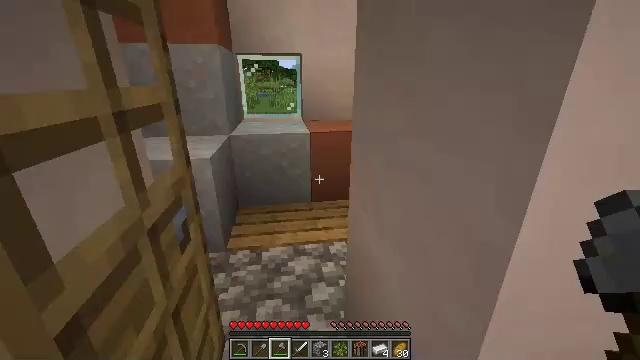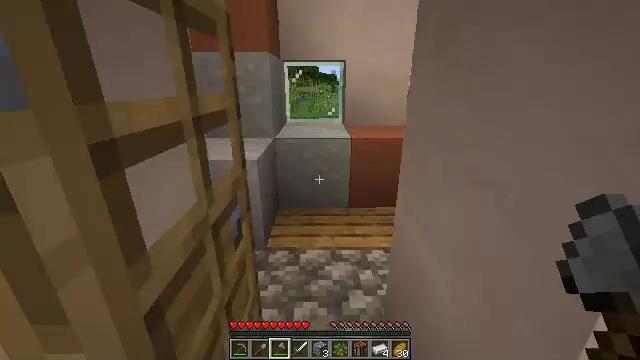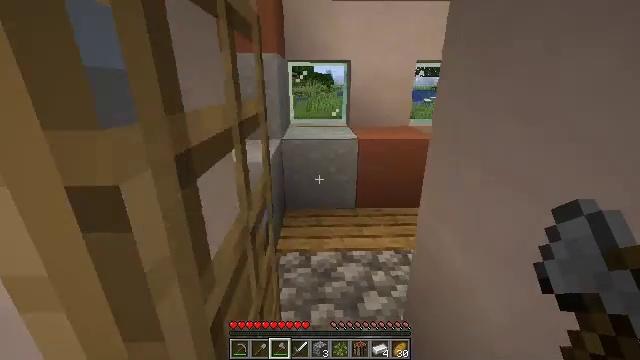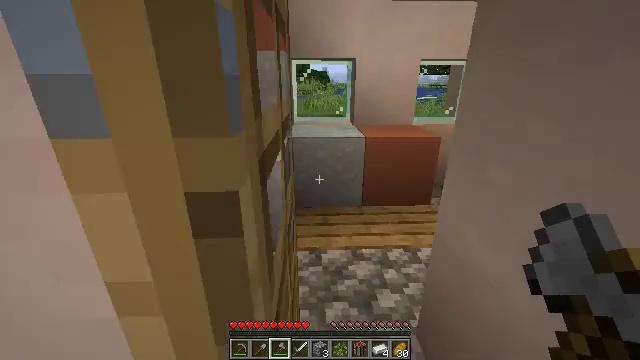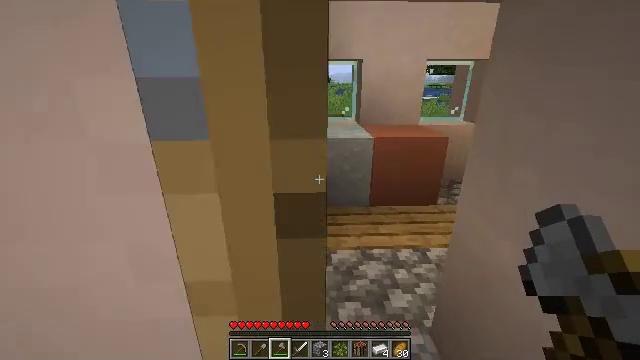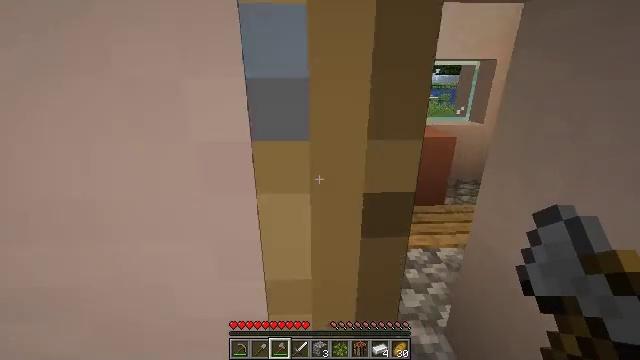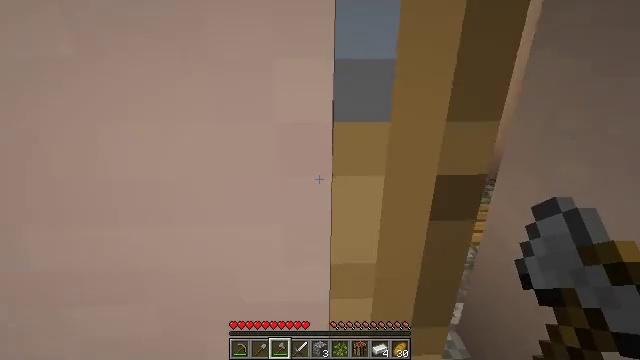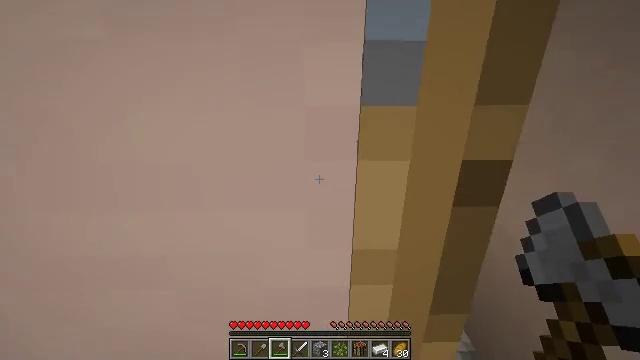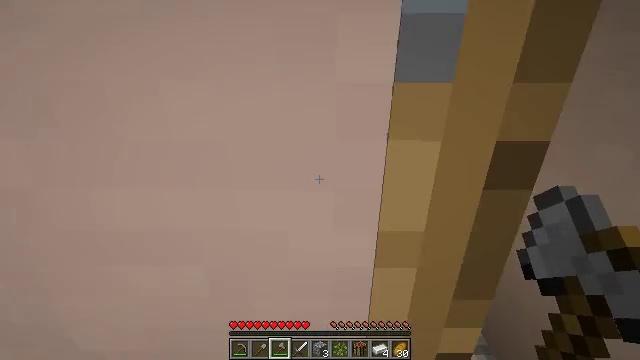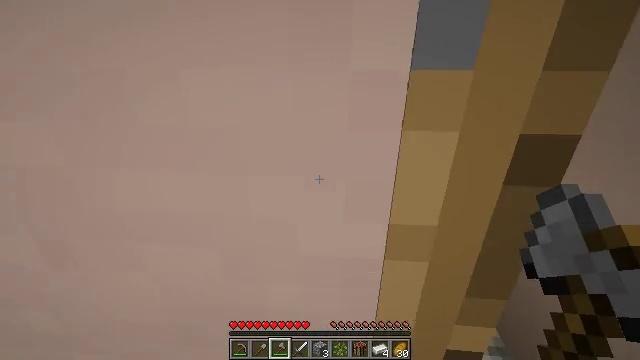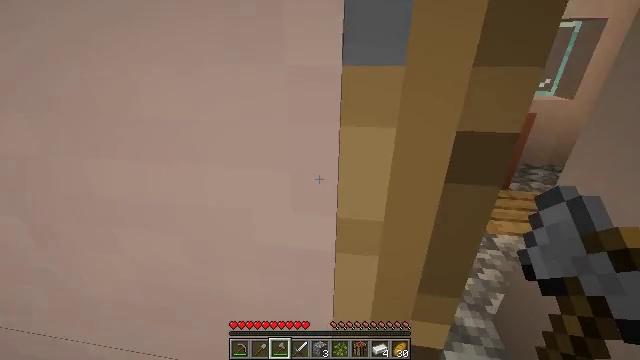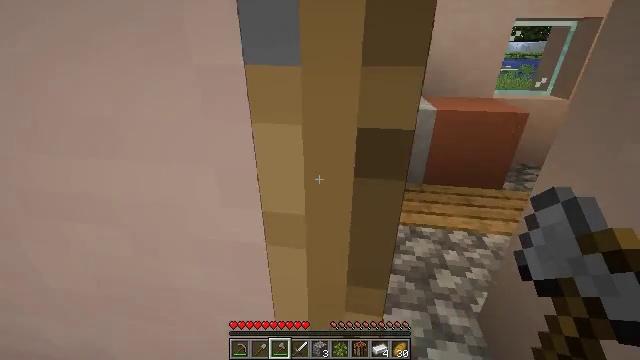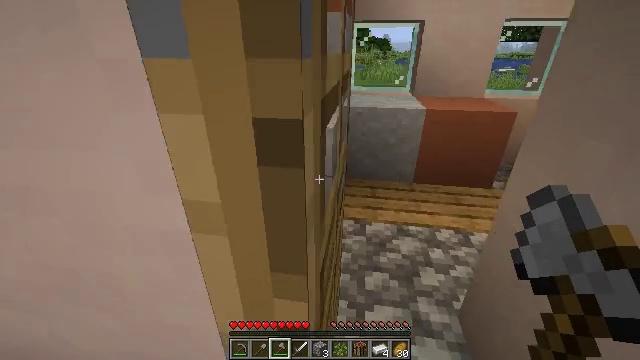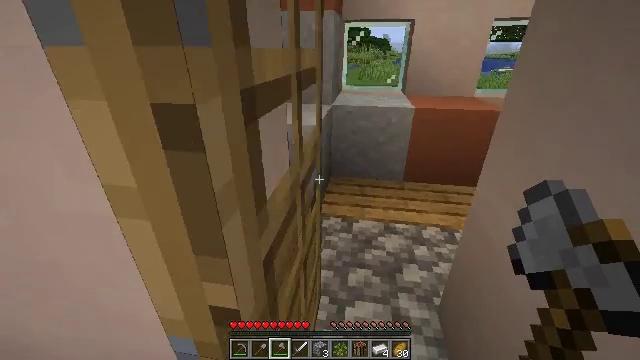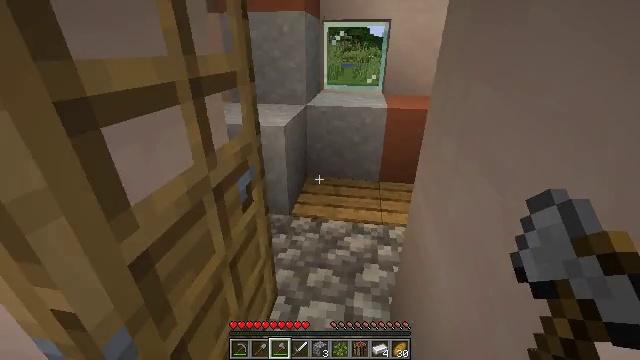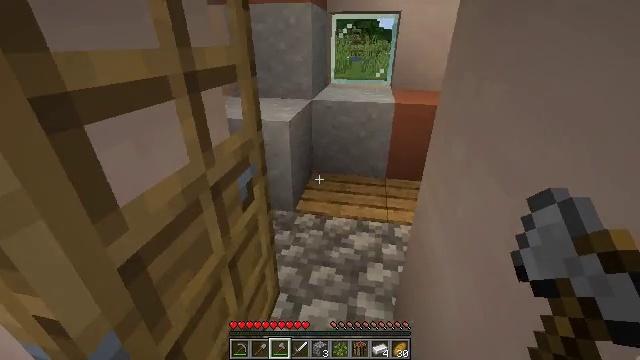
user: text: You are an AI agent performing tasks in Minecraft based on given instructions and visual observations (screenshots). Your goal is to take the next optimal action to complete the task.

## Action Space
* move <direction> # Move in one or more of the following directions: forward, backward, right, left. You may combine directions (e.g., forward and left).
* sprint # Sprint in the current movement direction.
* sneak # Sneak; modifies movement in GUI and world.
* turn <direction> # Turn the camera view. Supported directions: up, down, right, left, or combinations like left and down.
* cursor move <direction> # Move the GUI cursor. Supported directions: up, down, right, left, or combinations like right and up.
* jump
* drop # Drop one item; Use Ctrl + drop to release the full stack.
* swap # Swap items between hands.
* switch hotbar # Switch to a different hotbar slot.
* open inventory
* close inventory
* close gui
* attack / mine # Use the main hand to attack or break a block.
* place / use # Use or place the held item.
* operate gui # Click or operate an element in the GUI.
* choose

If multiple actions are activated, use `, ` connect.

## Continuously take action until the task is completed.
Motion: motion action
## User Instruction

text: Dig up clay found underwater.
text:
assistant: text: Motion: move forward and move left, turn left and up
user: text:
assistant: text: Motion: move forward and move left, turn right
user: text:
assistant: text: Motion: move forward and move left
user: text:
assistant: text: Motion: move forward and move left
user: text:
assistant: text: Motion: move forward
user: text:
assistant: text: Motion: move forward
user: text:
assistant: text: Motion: move forward, turn down
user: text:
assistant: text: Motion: move forward, turn left and down
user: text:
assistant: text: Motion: move forward and move right, turn left and down
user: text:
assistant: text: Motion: move forward and move right, turn left and down
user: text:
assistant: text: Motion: move forward and move right
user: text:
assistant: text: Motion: move right
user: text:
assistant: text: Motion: move right
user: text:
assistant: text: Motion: move right
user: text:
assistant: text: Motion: move forward and move right, turn left and down
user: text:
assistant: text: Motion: move forward and move right, turn left and down
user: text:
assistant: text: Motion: move forward and move right, turn left
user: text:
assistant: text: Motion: move forward and move right, turn left
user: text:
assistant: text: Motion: move forward and move right, turn left
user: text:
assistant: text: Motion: move forward and move right
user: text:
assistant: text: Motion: move forward and move right
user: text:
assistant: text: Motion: move forward and move right, turn left and down
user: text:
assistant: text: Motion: move right, turn left and down
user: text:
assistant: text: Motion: turn left
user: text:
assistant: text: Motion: turn left
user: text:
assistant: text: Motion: turn left
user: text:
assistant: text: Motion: move left, turn left
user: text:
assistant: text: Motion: move left, turn left and up
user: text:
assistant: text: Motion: move left, turn left and up
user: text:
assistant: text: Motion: move forward and move left, turn left and up